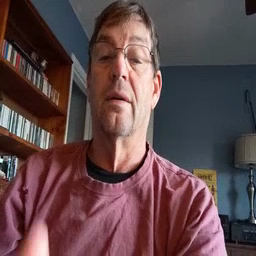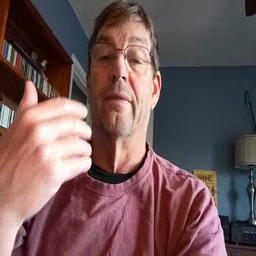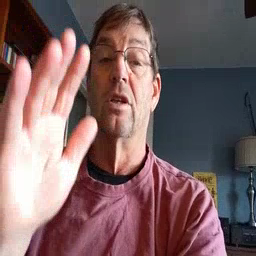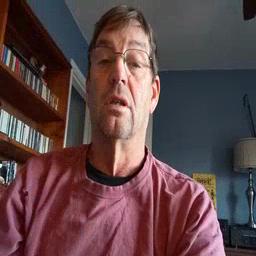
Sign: finish